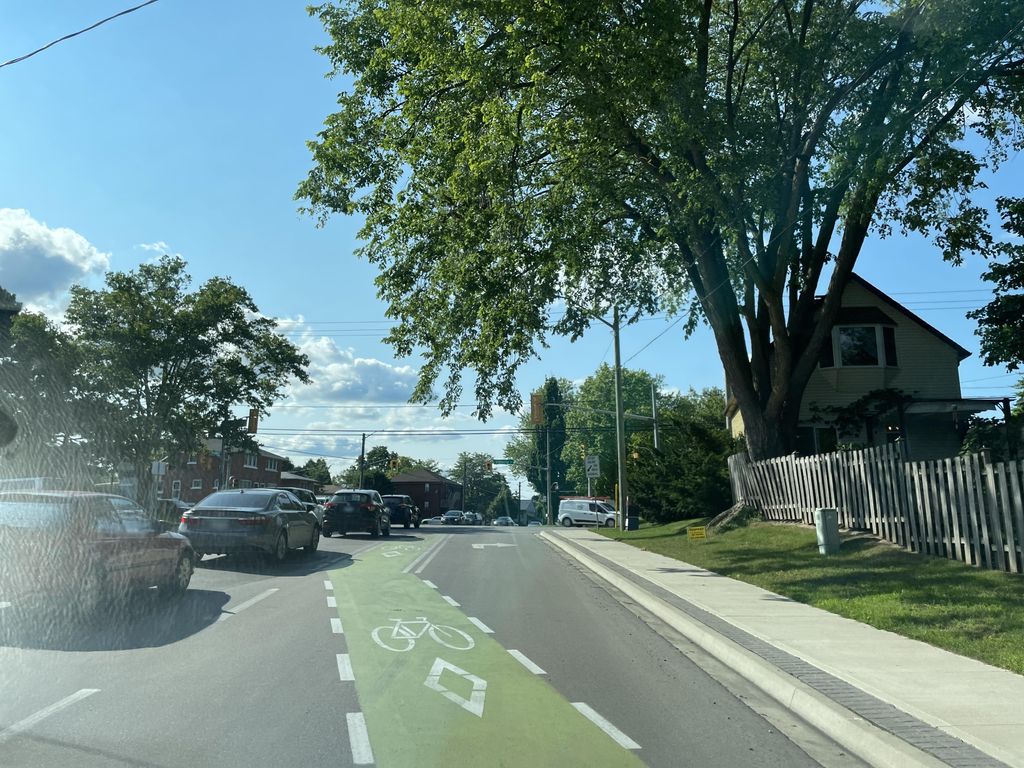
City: kitchener-waterloo